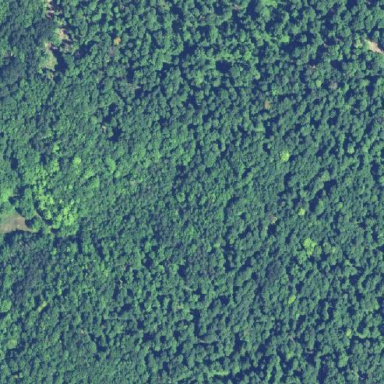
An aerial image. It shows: Commercial forest area.